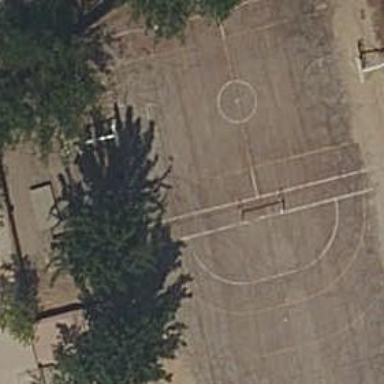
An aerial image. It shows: Basketball court on leisure land pitch.